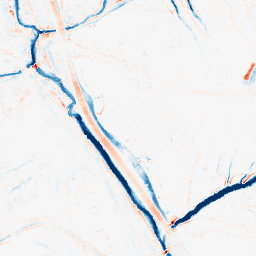
Category: morphological
Decomposition family: tophat_combined
Decomposition parameters: size: 5
Upsampling method: bicubic
Upsampling parameters: scale: 8
Upsampling scale: 8